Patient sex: F
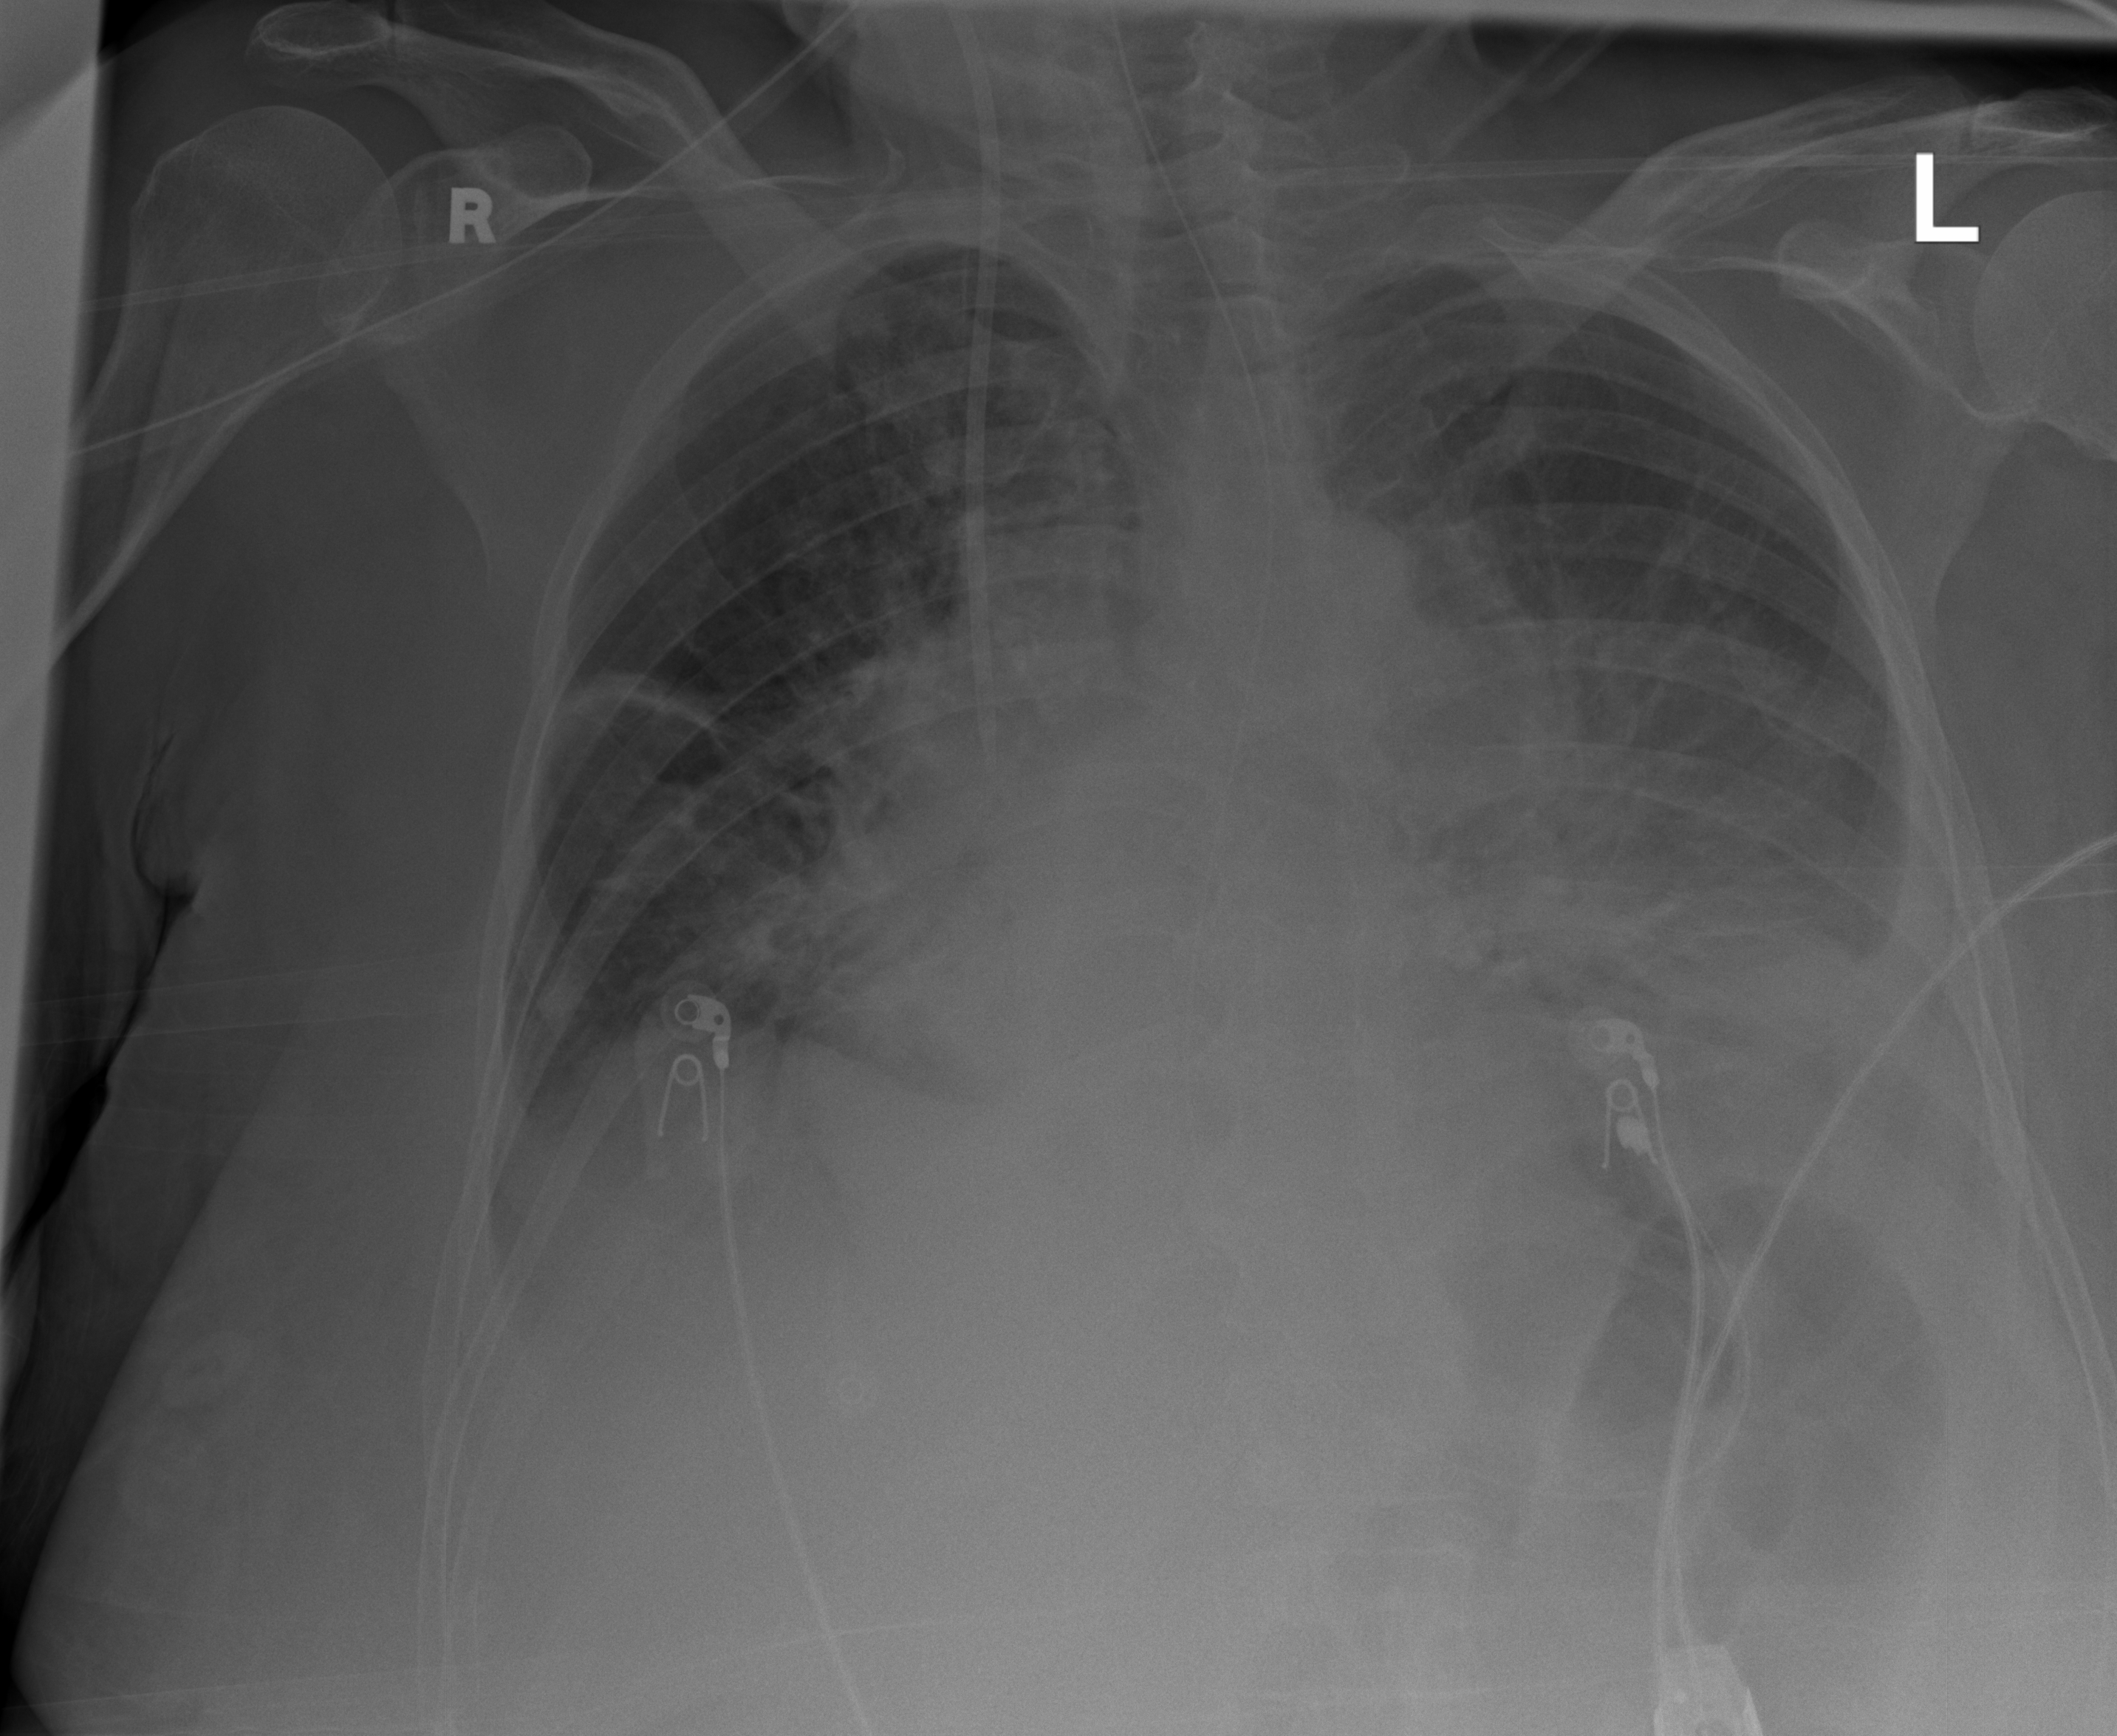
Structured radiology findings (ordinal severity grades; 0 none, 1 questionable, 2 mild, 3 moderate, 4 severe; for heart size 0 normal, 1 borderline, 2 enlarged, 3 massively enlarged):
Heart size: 0
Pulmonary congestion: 2
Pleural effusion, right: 2
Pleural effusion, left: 3
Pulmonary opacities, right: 1
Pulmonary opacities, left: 1
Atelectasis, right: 2
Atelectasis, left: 2